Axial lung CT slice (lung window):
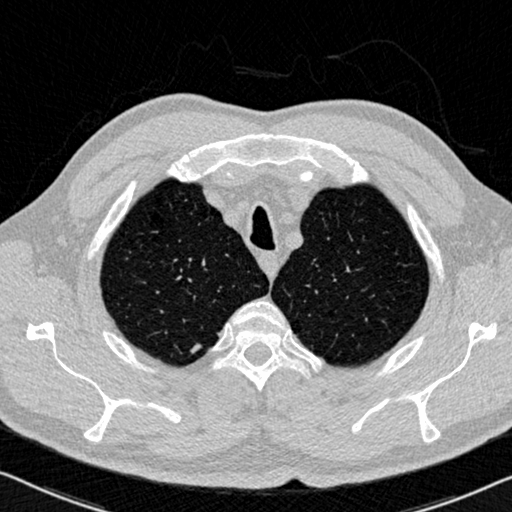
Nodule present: yes
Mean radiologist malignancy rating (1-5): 2.5